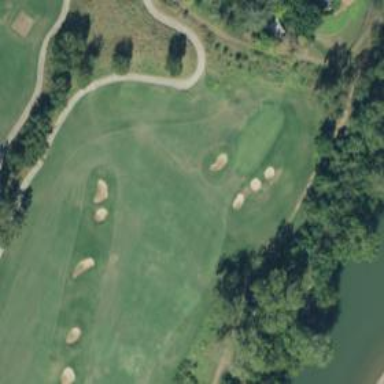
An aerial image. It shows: Golf hole.